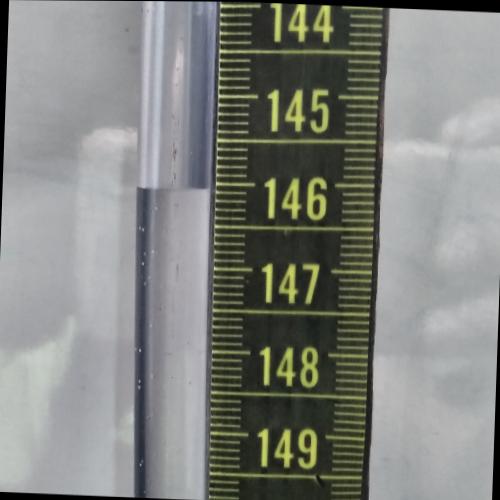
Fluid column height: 146.1 cm